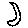
Label: moon